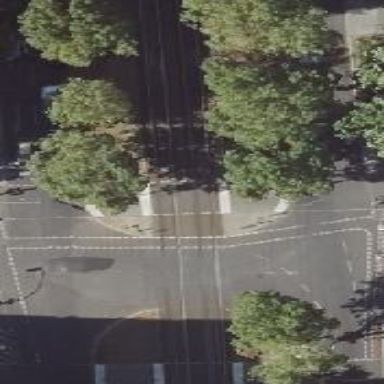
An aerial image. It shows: Tram crossing with traffic signals.